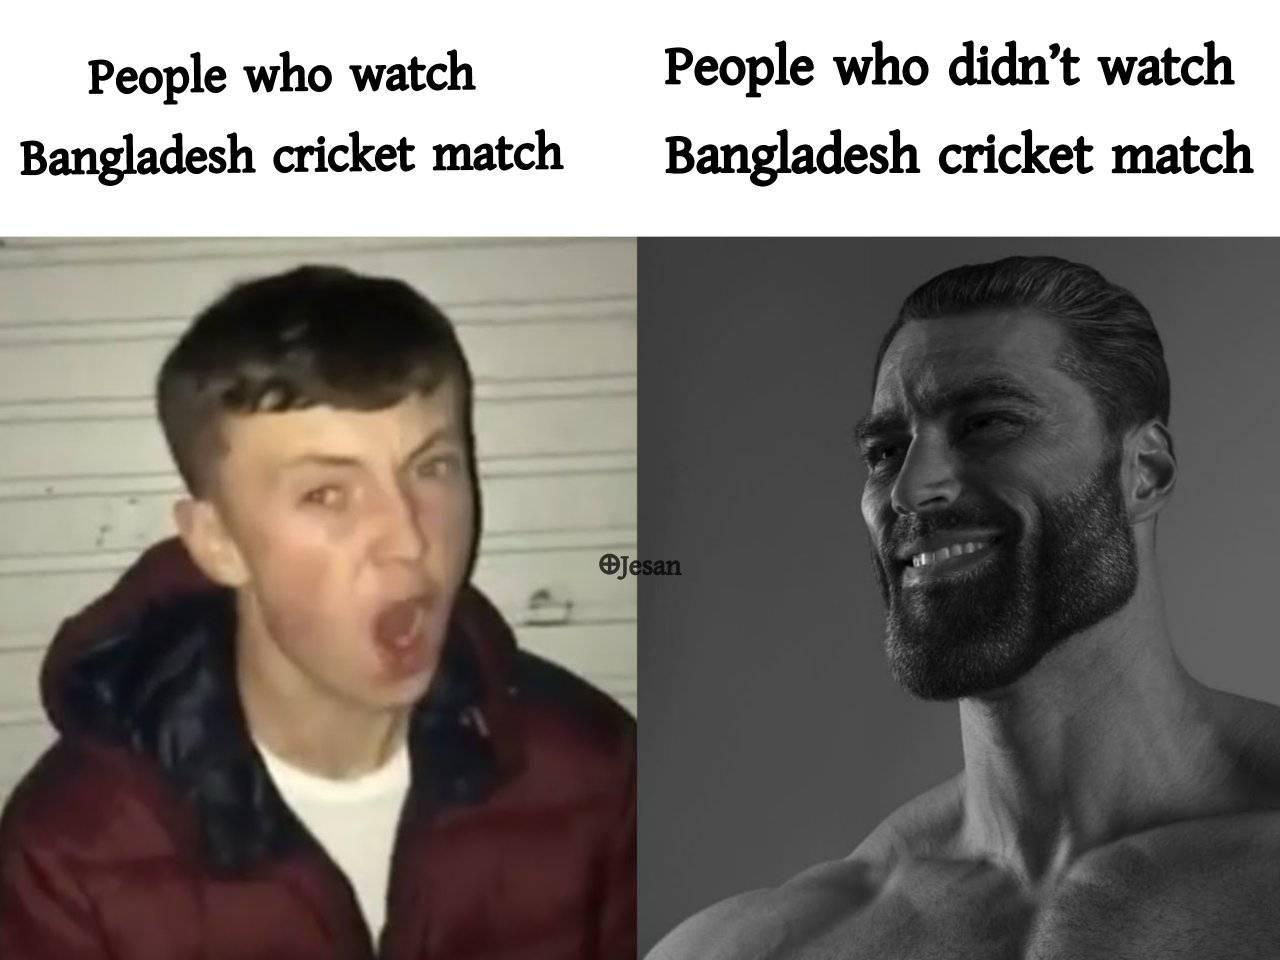
Caption: People who watch Bangladesh cricket match     People who didn't watch Bangladesh cricket match
Label: non-hate